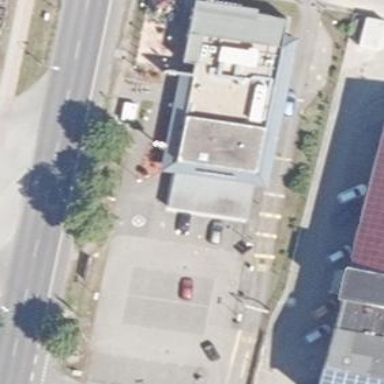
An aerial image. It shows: Fast food restaurant in building.